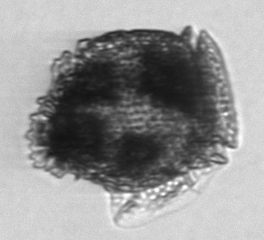
Label: Dinophysis_norvegica